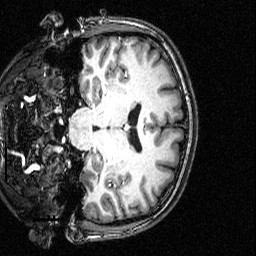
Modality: T1w
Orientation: coronal
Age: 36
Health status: healthy
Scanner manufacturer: siemens
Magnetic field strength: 3 T
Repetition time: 2.5 s
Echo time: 0.00393 s